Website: walmart
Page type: account-selection
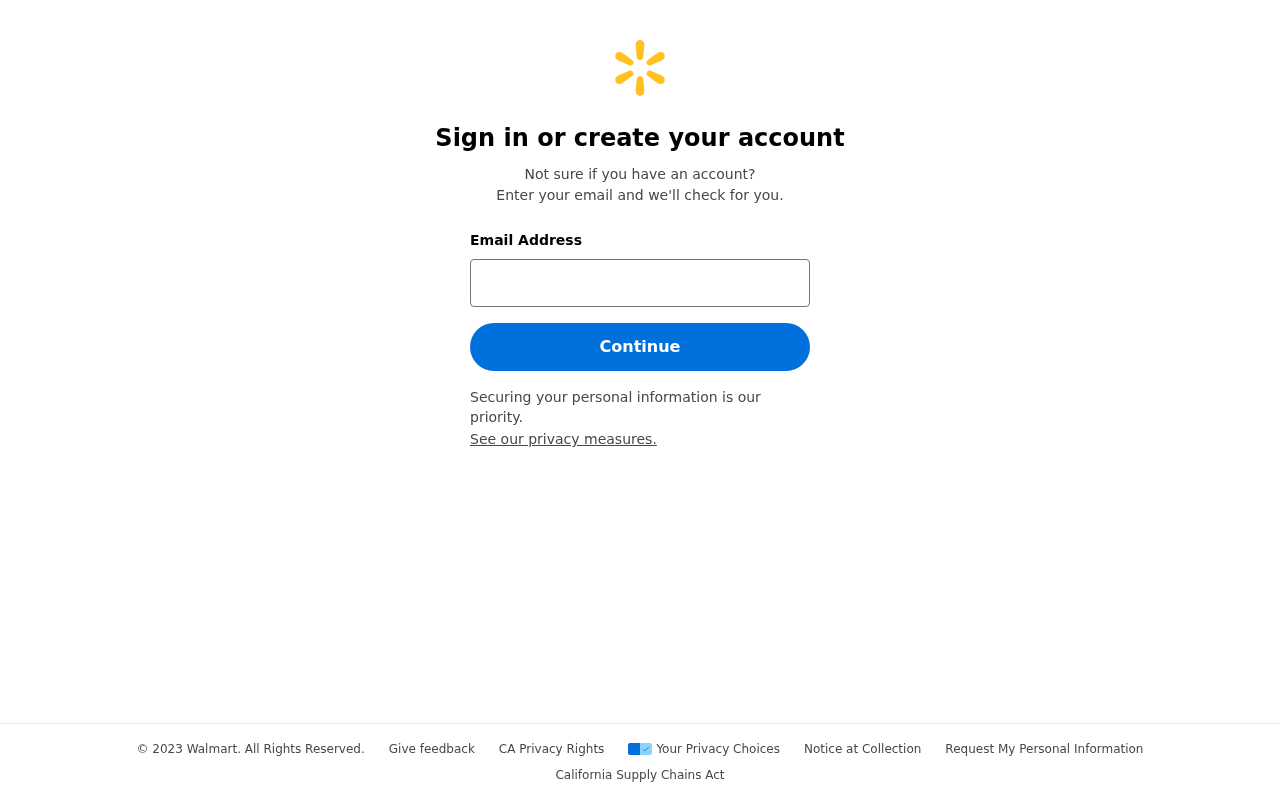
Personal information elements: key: PII_EMAIL
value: austin_bowman@gmail.com